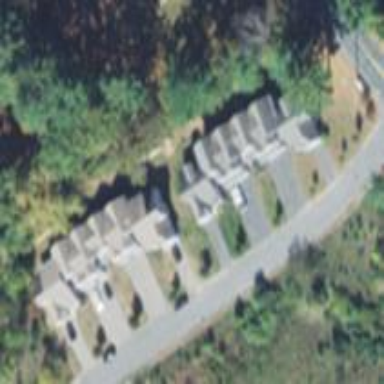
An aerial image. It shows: Condominium within residential area.